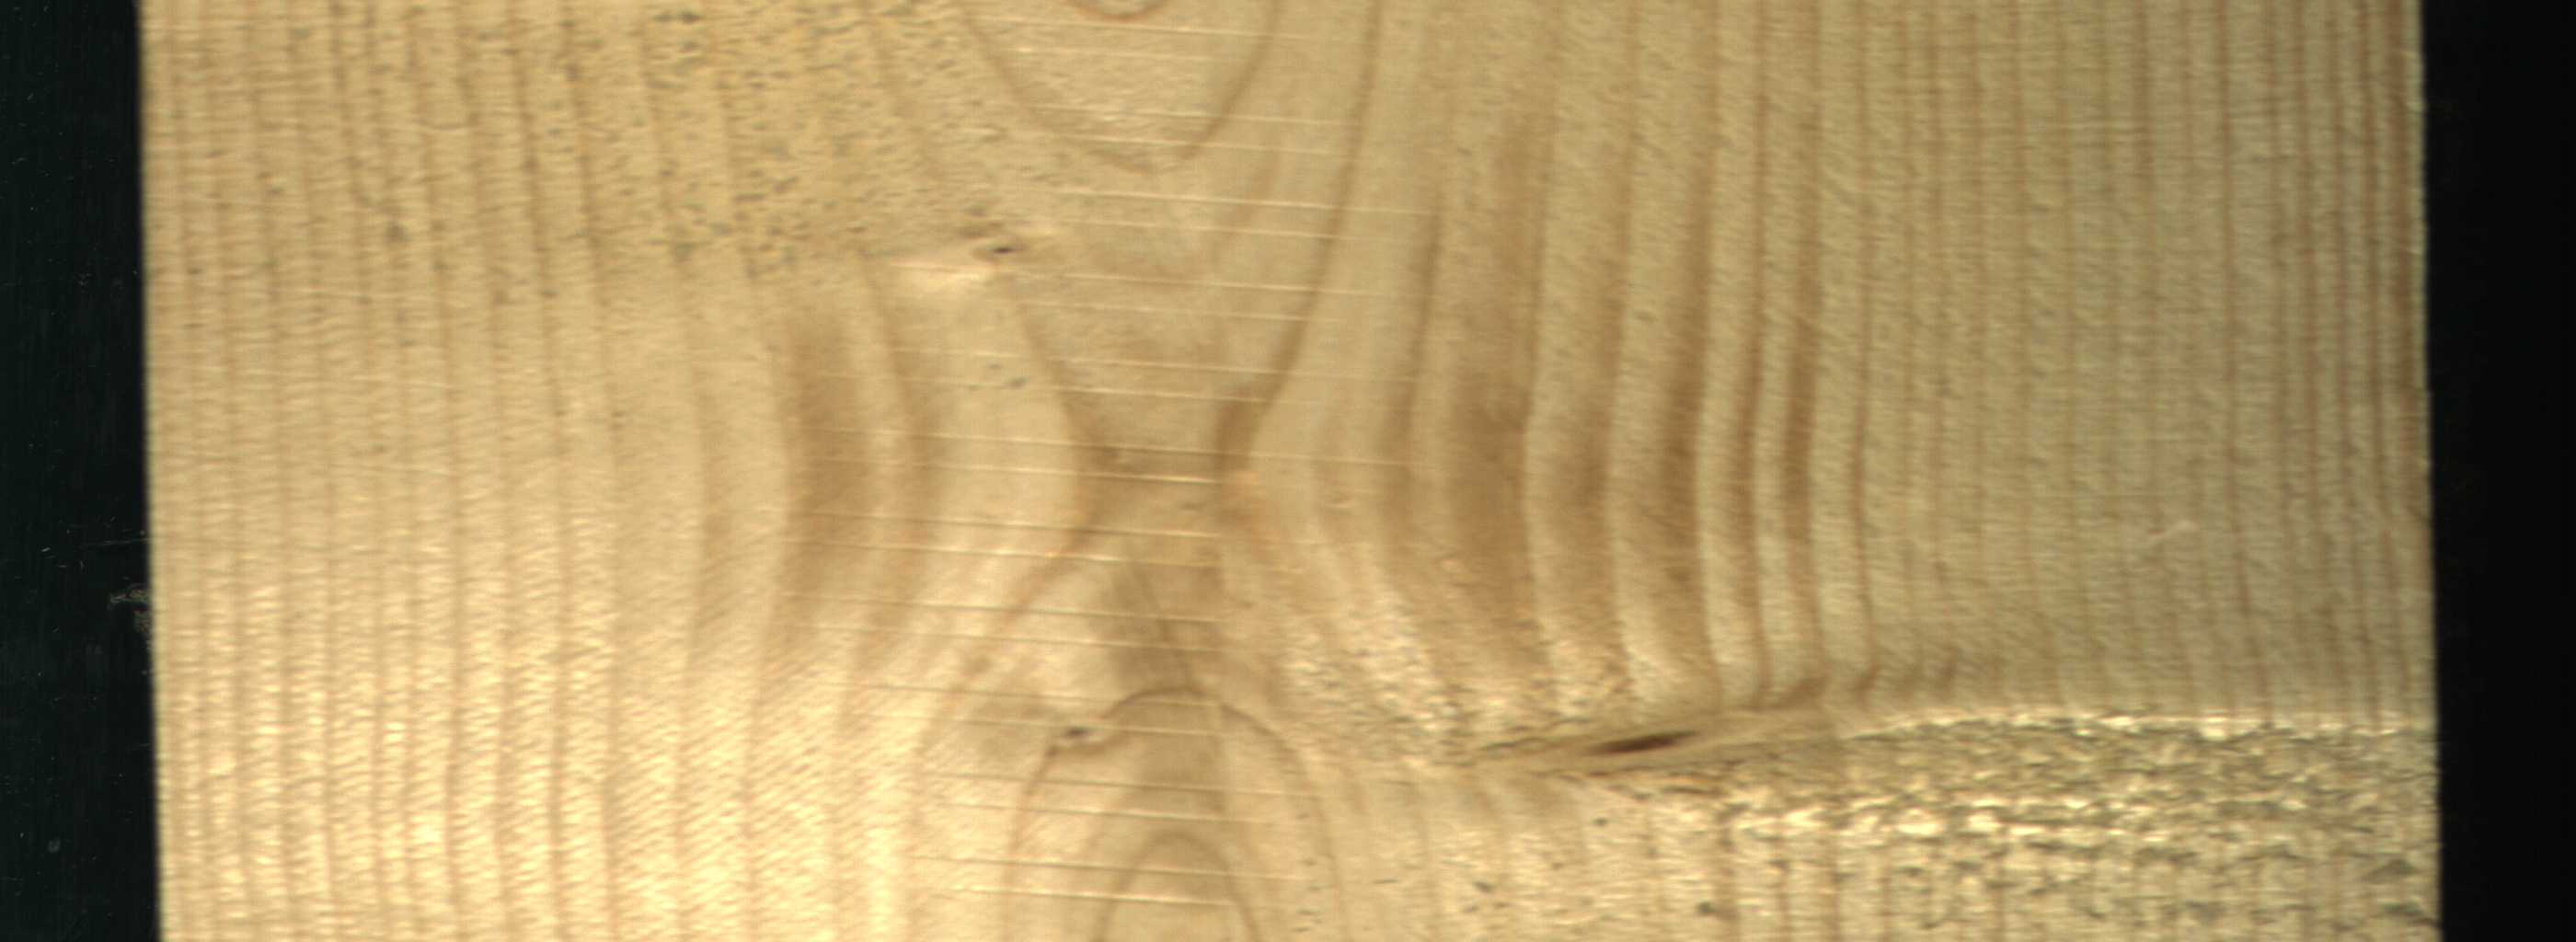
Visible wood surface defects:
Live_Knot
Live_Knot
Live_Knot